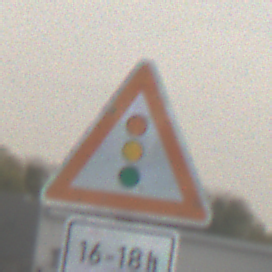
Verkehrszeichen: Lichtzeichenanlage
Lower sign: ZeitangabenOhneBeschraenkungAufWochentage1
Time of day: MorningAfternoon
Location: Outdoor (Suburban)
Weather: Overcast
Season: NotSpecified
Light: Natural